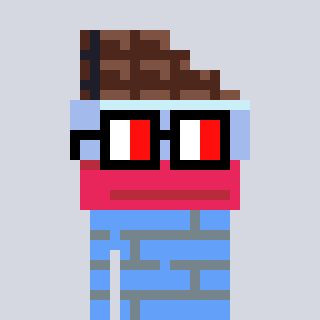
a pixel art character with square glasses with black frames and red eyes, a chocolate-shaped head and a blue-colored body on a cool background